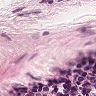
Metastatic tissue present: no